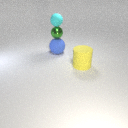
large blue rubber sphere behind large yellow rubber cylinder